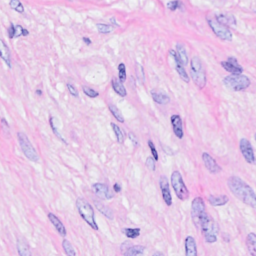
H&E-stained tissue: Breast